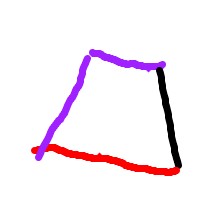
Shape: trapezoid